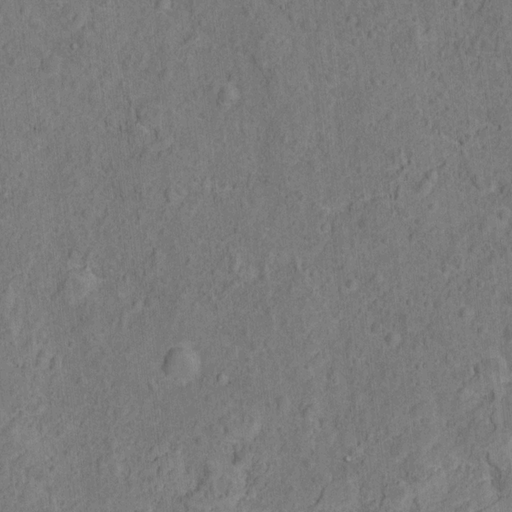
Classes present: Background